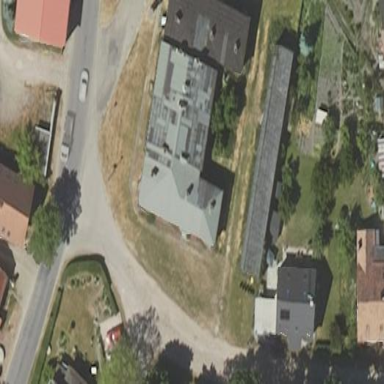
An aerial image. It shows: Animal shelter building.